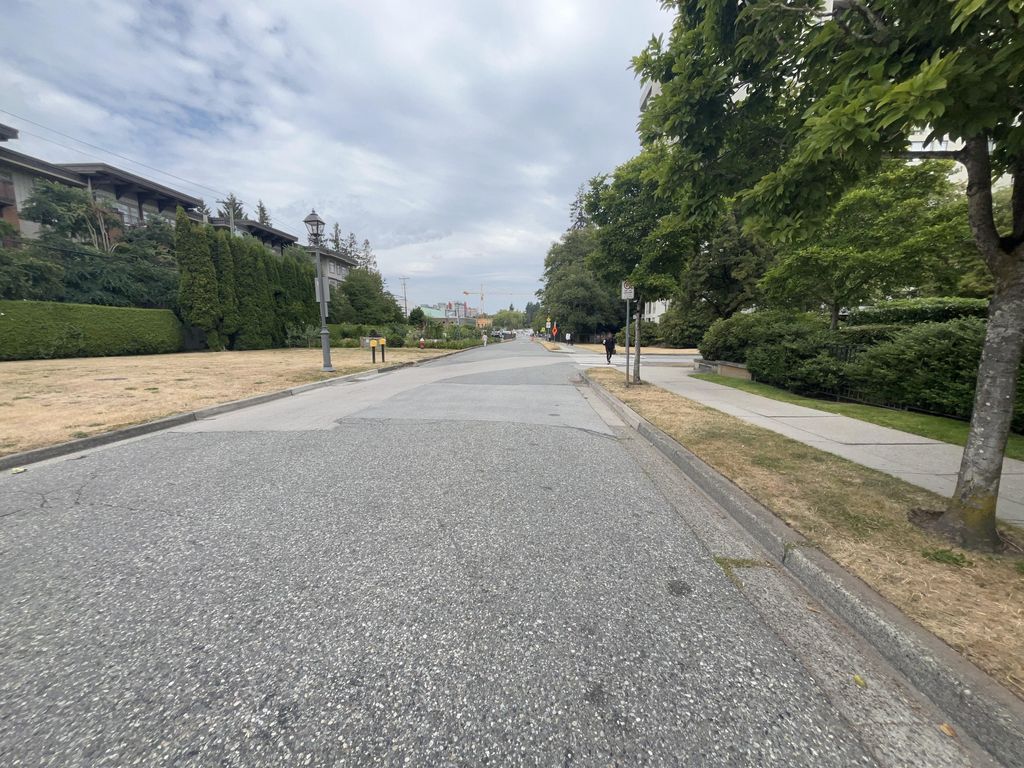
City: vancouver